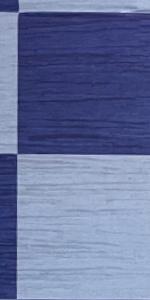
Label: Empty